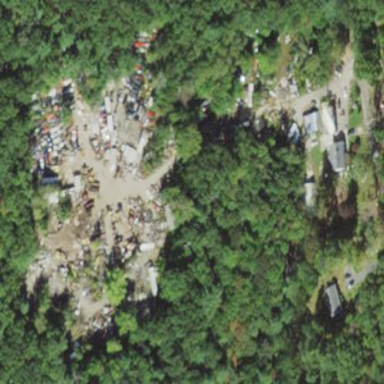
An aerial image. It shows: Scrap yard situated in industrial area.